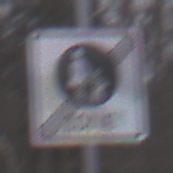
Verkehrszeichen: EndeFussgaengerzone
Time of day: Midday
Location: Outdoor (Nature)
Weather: Overcast
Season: Autumn
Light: Natural